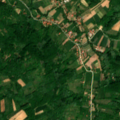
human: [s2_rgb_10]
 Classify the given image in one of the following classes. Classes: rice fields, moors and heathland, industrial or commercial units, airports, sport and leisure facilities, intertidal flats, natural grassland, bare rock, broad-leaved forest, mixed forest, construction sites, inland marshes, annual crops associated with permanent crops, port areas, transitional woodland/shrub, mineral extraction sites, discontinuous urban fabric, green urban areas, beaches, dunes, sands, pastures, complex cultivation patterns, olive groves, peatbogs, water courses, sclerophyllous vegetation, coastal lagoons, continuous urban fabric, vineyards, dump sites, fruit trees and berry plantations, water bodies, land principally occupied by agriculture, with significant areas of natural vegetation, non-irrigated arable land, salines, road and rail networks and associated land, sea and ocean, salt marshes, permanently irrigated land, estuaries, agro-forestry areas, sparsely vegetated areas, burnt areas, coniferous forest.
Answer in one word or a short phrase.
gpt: complex cultivation patterns, land principally occupied by agriculture, with significant areas of natural vegetation, broad-leaved forest